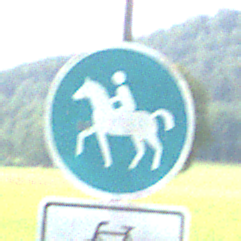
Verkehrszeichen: Reitweg
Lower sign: EinspurigeFahrzeugeFrei1
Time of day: SunriseSunset
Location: Outdoor (Nature)
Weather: PartlyCloudy
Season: NotSpecified
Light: Natural